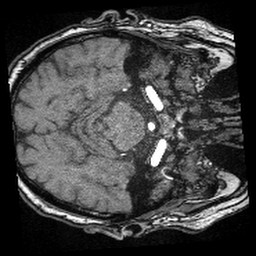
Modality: angio
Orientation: axial
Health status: ill
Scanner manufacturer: siemens
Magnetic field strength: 1.5 T
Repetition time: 0.024 s
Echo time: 0.007 s